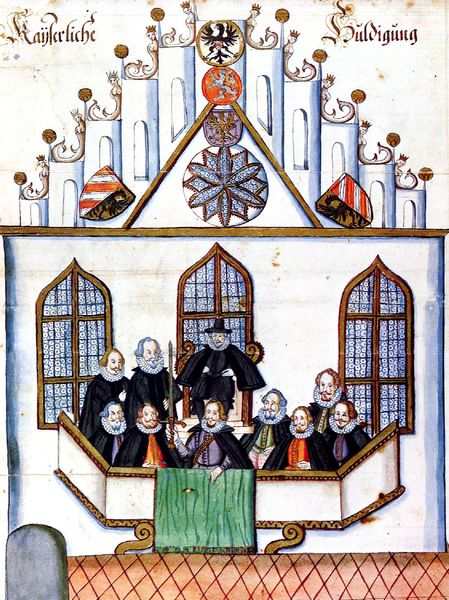
Titel: Altes Nürnberger Rathaus
Standort: Nürnberg (EU - D - B)
Schlagwörter: adler, weiß, grün, menschen, stadt, fenster, männer, stuhl, gebäude, haus, tuch, wand, kragen, präsentation, halskrause, krägen, mantel, decke, deutschland, balkon, schrift, kaiser, zinnen, schwert, trohn, österreich, wappen, rosette, spitzbögen, geistliche, huldigung, umhänge, fenste, hausdach, öffentlich, giebelhaus, evangeliar, codex, bürgermeister, krgen, kaiserlich, kaiserliche, rossete